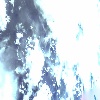
Label: sunburn